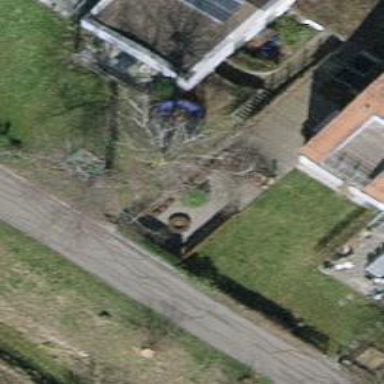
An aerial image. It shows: Urban tree adds touch of nature to the surroundings.